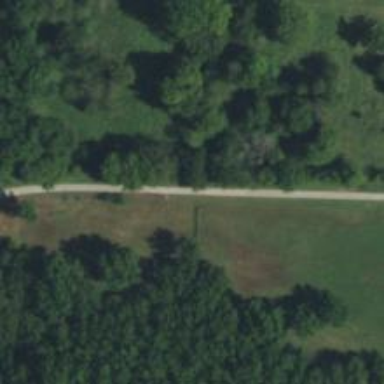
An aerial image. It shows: Driveway.